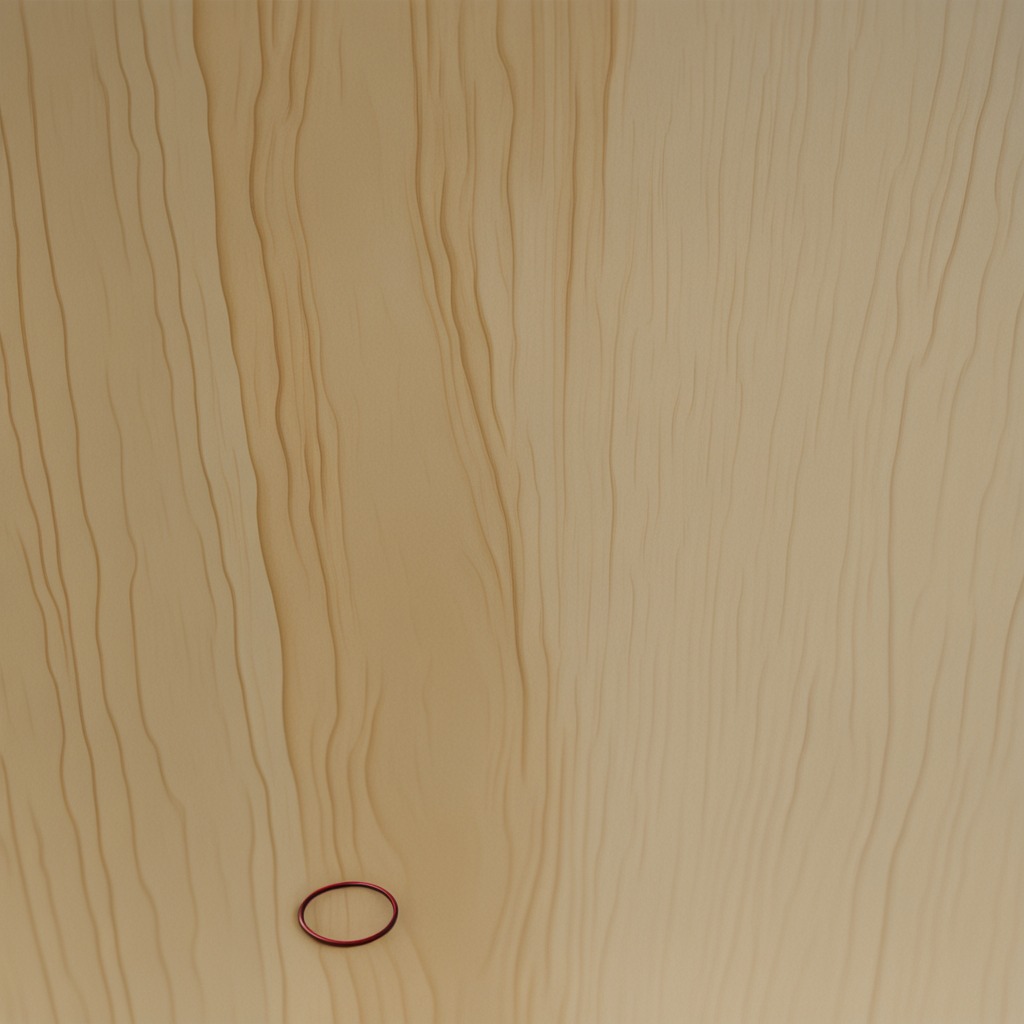
A rubber O-ring is lying on the plywood surface in a paint workshop lit by afternoon window light.